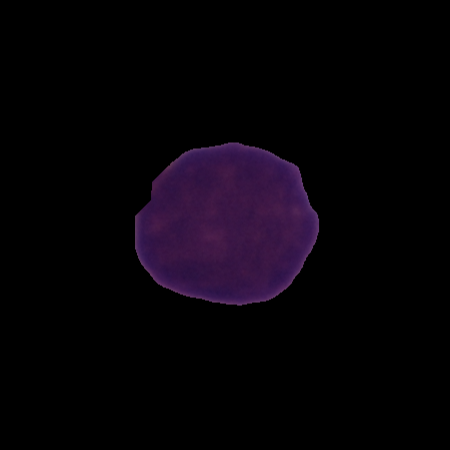
Label: cancer